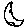
Label: moon